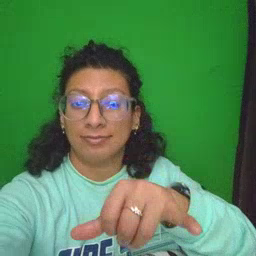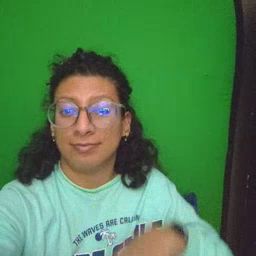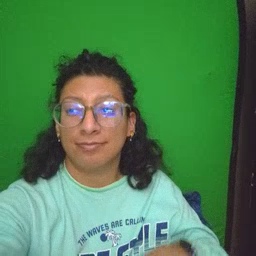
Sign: stay